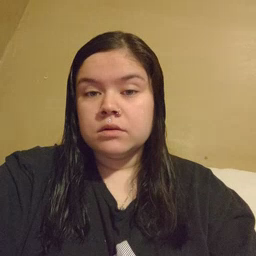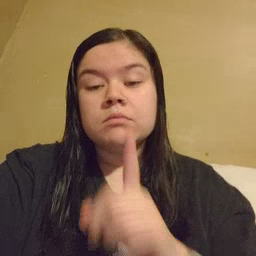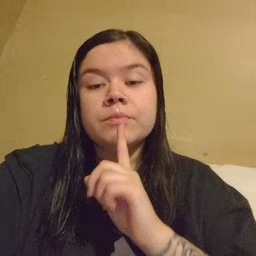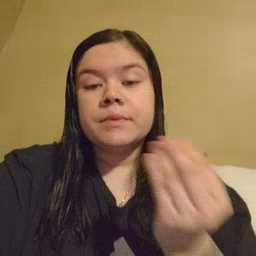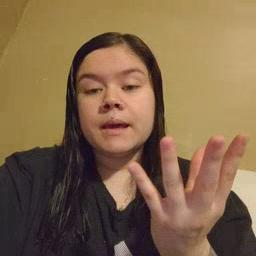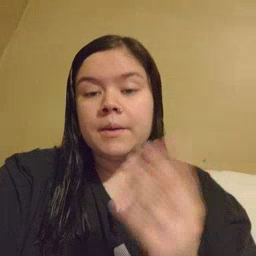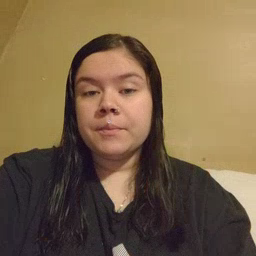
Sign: lamp